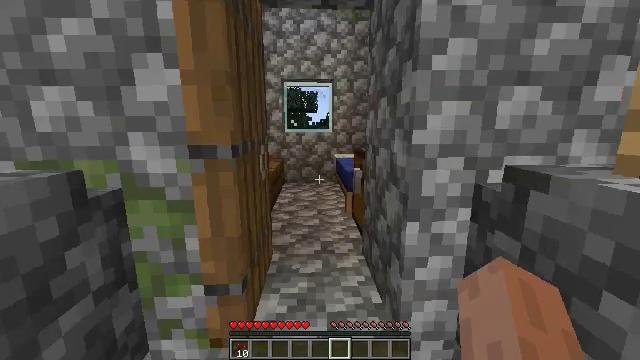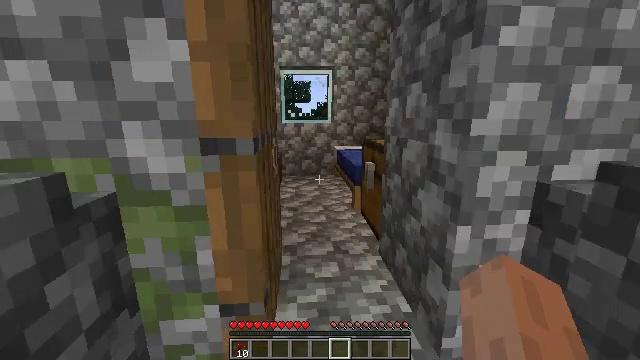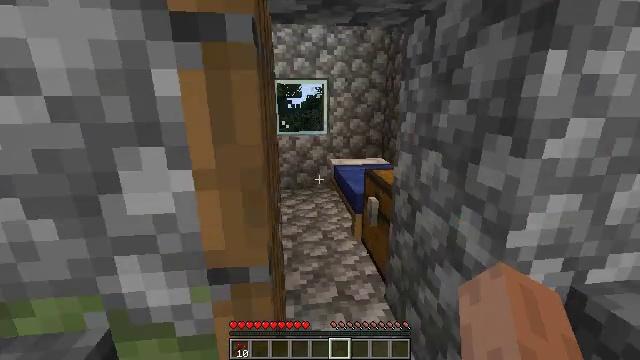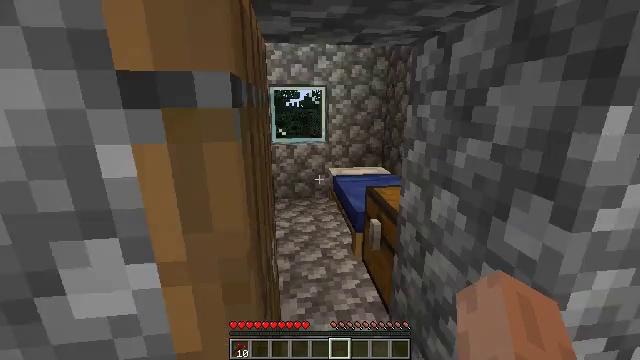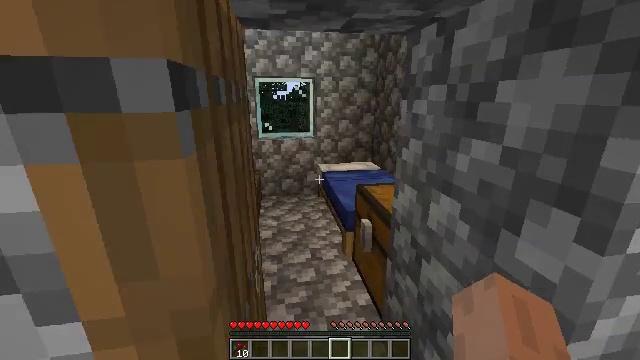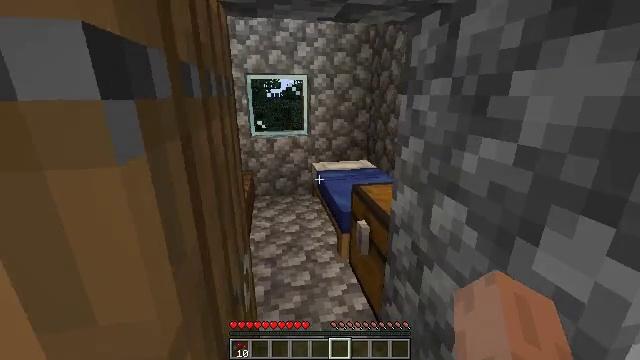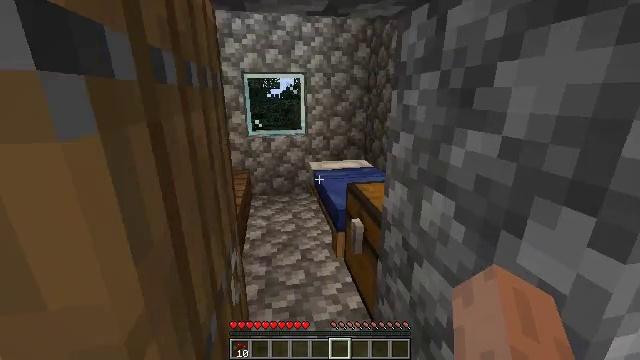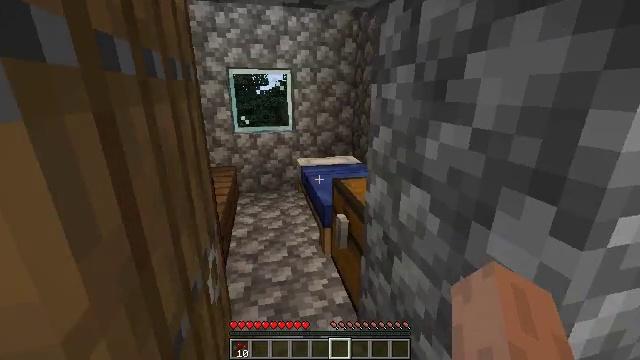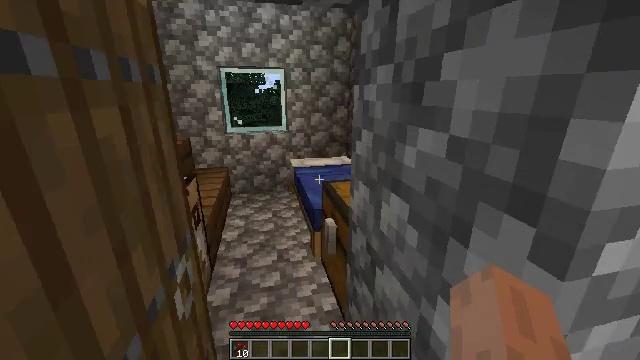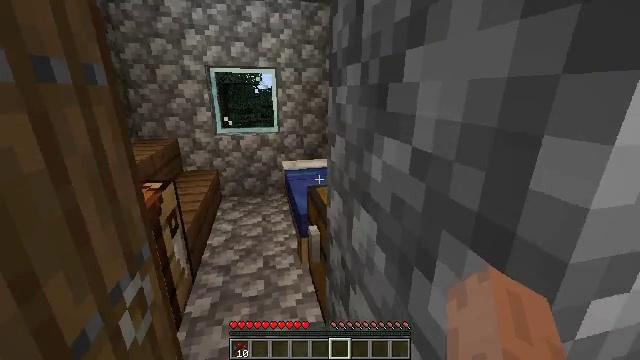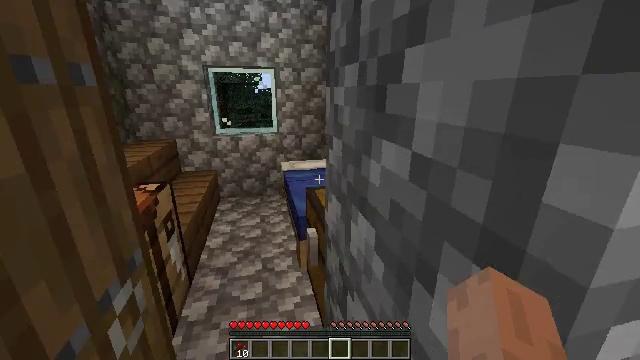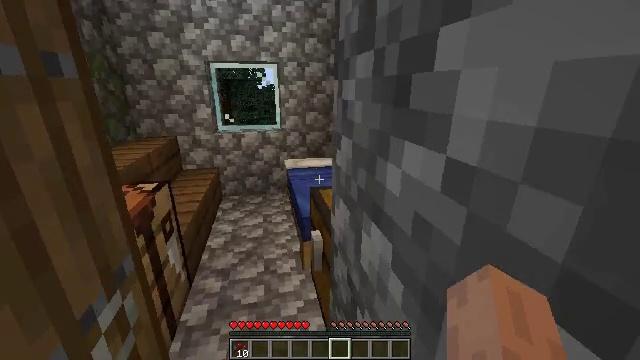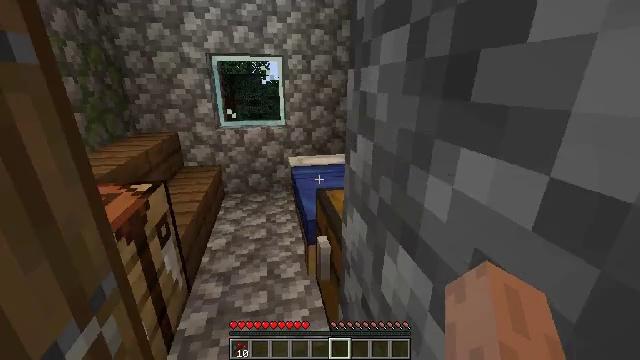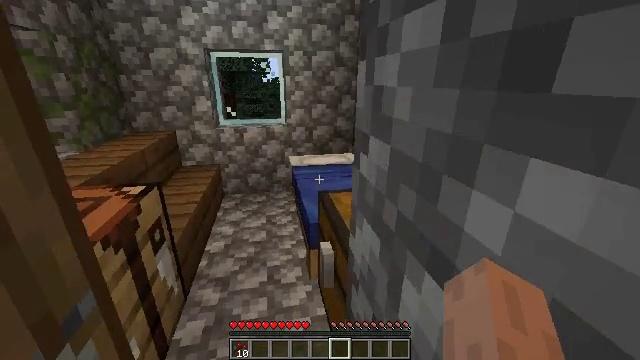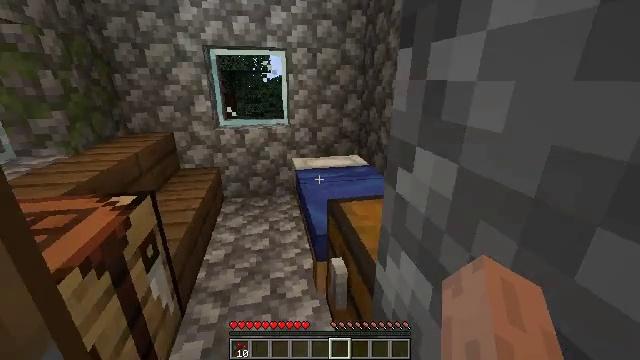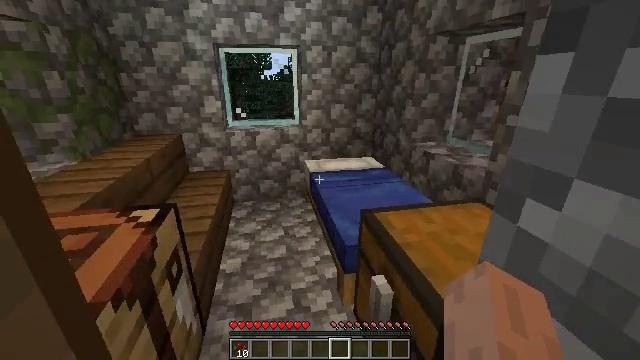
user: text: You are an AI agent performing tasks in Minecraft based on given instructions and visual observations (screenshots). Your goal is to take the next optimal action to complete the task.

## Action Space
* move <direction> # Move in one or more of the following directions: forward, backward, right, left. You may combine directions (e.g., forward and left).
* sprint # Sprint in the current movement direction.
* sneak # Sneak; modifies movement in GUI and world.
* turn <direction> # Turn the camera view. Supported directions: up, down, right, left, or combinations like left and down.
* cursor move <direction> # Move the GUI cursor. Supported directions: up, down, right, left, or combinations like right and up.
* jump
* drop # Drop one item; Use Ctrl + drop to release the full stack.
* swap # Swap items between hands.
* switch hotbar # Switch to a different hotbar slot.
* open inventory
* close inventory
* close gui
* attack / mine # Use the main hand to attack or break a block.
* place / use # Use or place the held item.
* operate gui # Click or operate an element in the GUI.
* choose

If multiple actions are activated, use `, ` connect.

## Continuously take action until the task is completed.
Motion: motion action
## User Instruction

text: Pick up the purple carpet from the ground.
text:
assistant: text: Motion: move forward and move left, turn right and down
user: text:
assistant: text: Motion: move forward and move left, turn right and down
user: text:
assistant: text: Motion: move forward
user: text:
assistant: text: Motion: move forward, turn right and down
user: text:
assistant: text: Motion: move forward, turn right
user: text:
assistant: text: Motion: move forward
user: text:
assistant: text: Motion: move forward, turn right
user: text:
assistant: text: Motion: move forward and move right
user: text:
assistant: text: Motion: move forward and move right
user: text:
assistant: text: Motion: move forward and move right
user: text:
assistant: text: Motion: move forward and move right
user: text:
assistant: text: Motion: move forward, turn down
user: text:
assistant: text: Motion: move forward
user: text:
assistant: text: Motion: move left
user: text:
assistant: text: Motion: move left
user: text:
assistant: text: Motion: move left, turn right and down
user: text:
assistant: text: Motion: move left, turn right and down
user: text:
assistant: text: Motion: move left, turn right and down
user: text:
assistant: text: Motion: move left, turn right and down
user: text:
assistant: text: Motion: move left, turn right and down
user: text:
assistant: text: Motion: turn right and down
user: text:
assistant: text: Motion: turn right
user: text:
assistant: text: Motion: turn right and down
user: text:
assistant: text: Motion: no_op
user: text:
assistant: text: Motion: no_op
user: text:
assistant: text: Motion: no_op
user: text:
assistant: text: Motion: no_op
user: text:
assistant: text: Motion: turn down
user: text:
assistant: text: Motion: turn down
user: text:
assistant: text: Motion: no_op